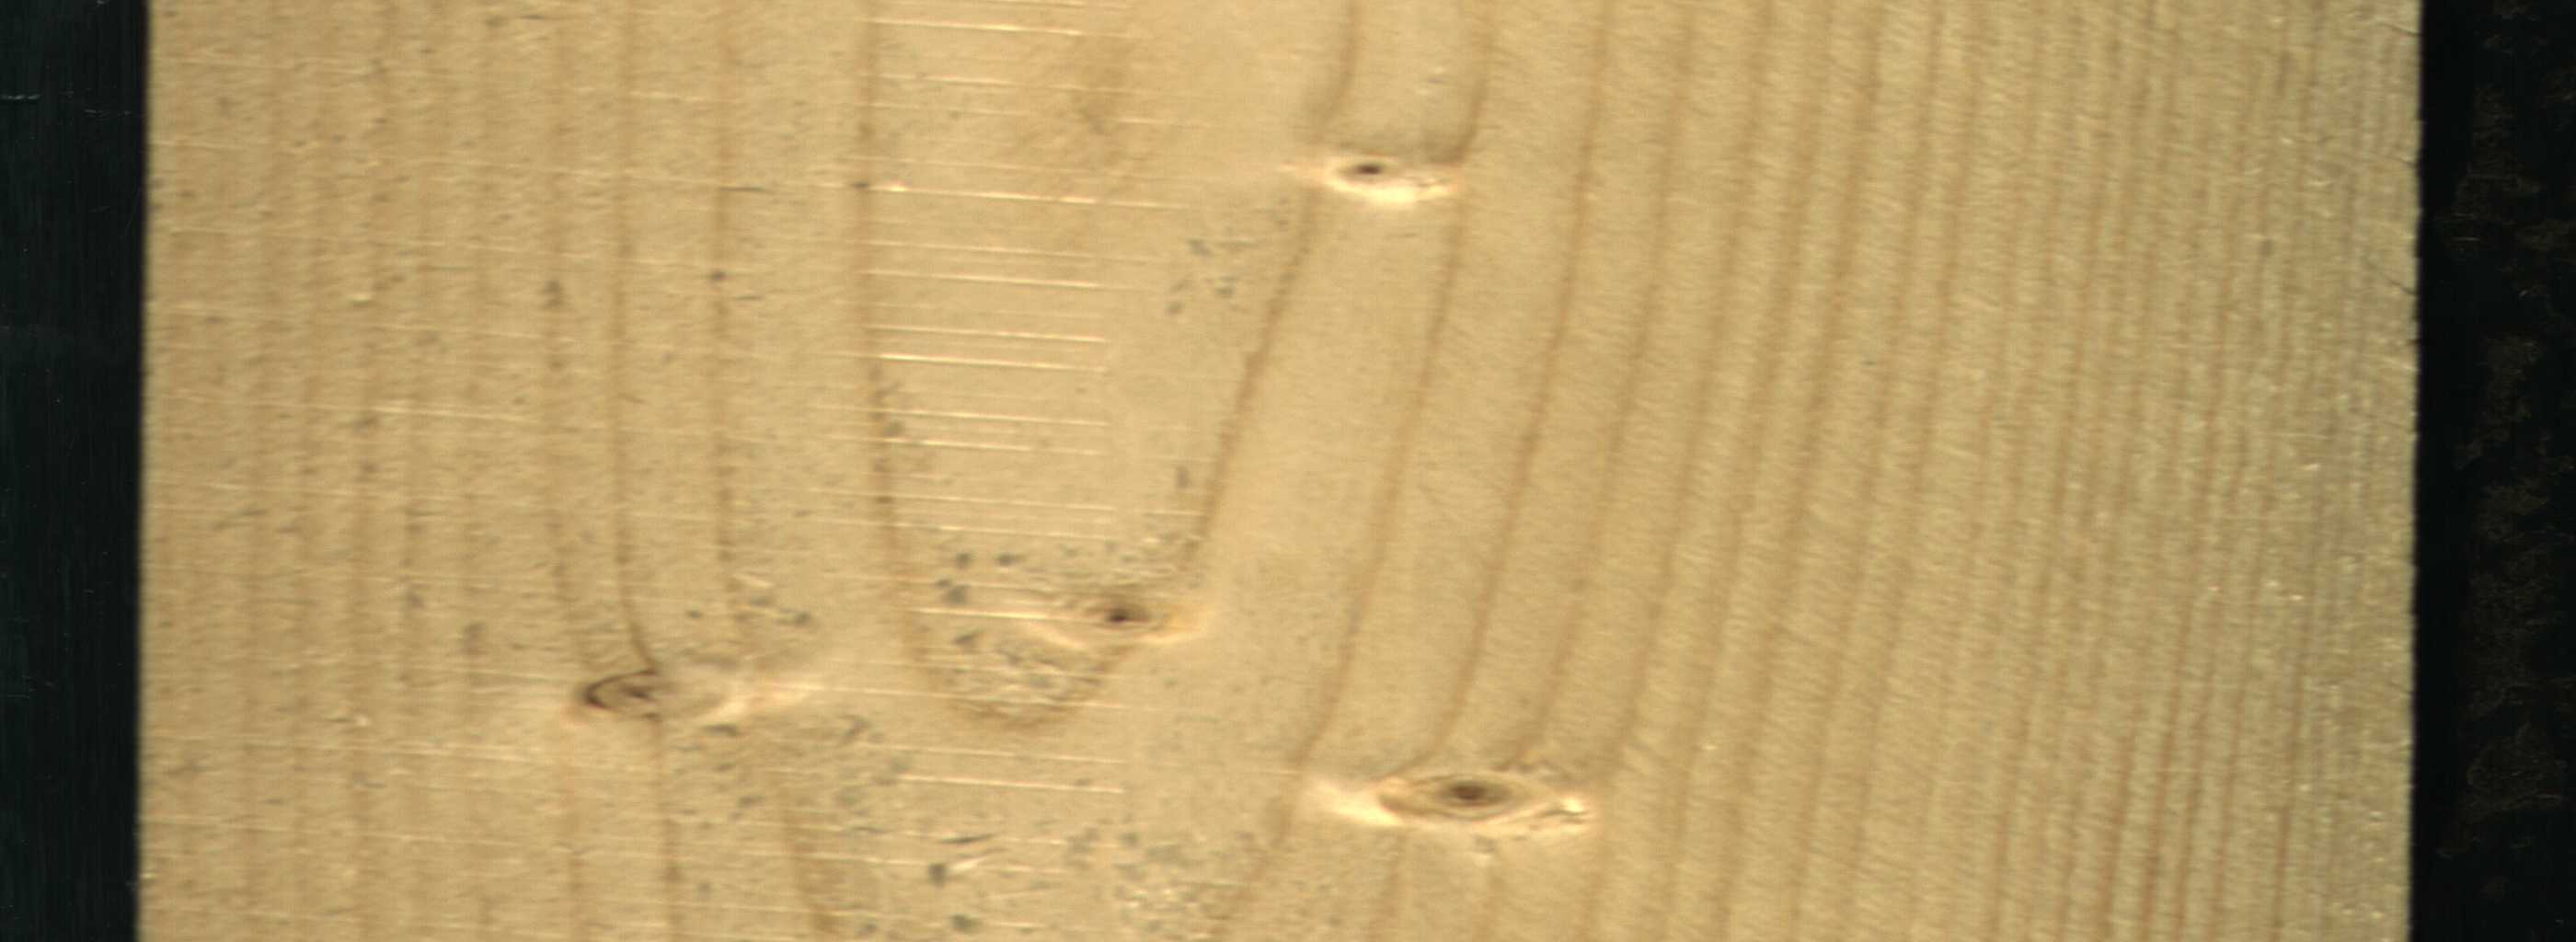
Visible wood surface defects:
Live_Knot
Live_Knot
Live_Knot
Live_Knot